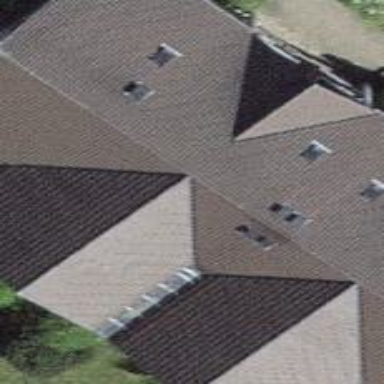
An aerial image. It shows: Gabled roof on residential building.